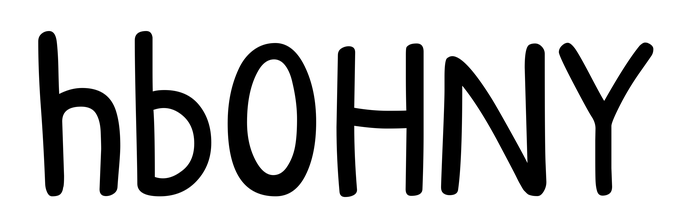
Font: PatrickHand-Regular